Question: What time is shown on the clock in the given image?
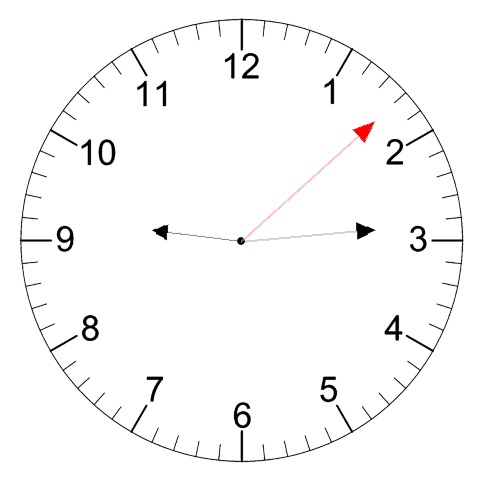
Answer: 09:14:08